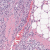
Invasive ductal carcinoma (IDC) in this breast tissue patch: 0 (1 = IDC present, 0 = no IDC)